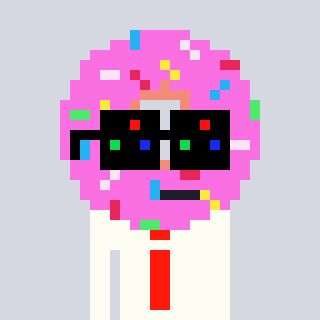
a pixel art character with square black sunglasses, a doughnut-shaped head and a grayscale-colored body on a cool background